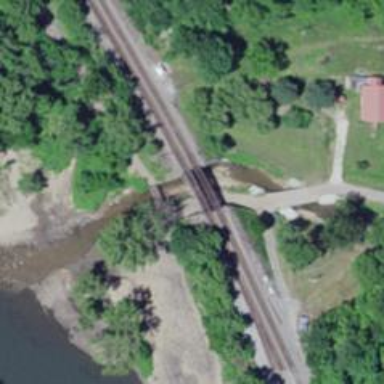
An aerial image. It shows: Bridge over railway line.